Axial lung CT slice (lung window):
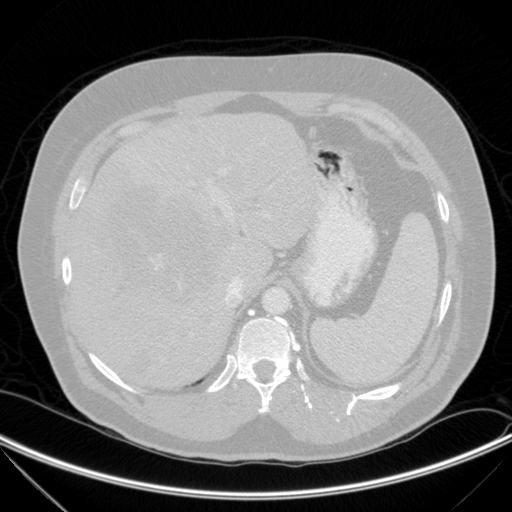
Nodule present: no